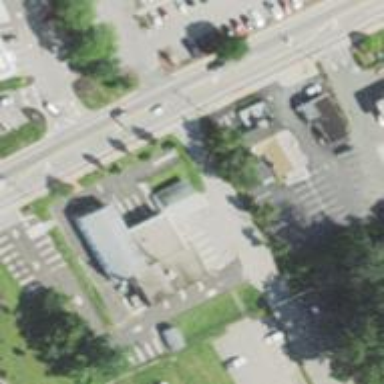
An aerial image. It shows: Town hall classified as type of town.